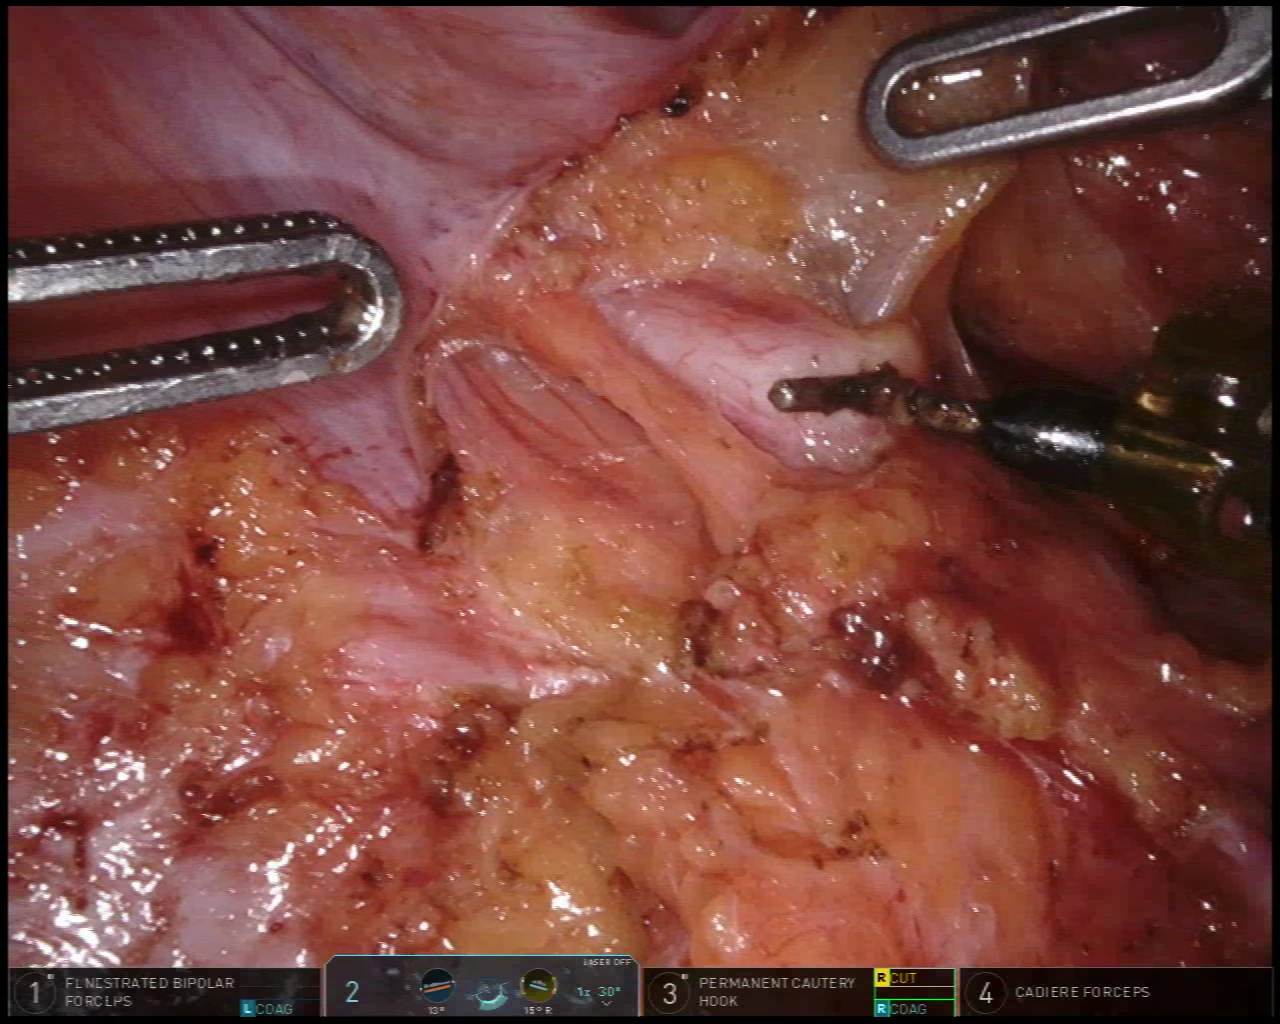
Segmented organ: ureter
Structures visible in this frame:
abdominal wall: yes
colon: no
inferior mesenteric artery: no
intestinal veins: no
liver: no
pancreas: no
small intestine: no
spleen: no
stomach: no
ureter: yes
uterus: no
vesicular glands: no